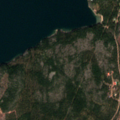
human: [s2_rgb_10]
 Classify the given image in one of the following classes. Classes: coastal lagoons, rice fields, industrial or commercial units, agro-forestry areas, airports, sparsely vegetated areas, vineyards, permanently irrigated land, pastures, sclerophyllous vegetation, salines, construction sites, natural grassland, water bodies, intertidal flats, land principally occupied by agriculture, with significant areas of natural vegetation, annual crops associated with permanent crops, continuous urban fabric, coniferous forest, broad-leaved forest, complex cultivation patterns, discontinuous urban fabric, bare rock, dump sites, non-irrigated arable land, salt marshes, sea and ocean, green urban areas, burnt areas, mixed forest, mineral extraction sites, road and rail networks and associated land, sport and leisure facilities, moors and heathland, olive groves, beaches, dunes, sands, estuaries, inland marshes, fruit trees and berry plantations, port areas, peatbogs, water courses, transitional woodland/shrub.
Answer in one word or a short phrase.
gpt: coniferous forest, mixed forest, sea and ocean